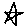
Label: star